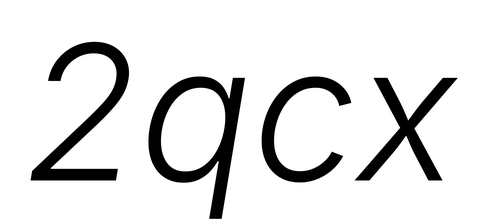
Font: Inter-Italic_Light_Italic